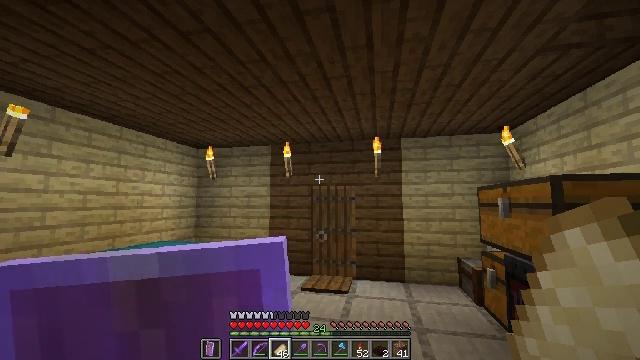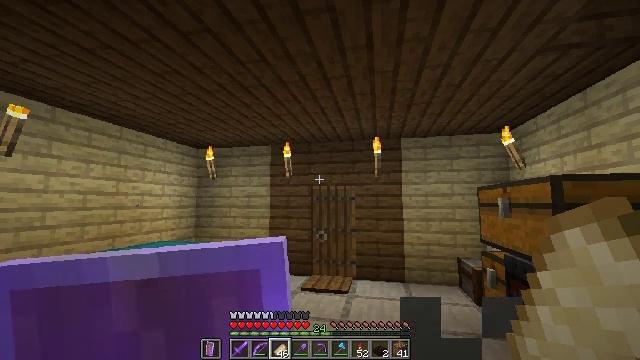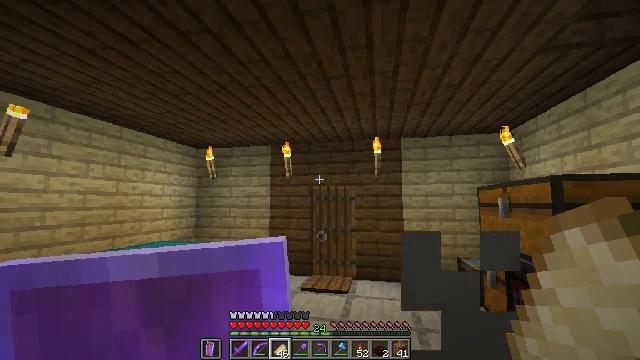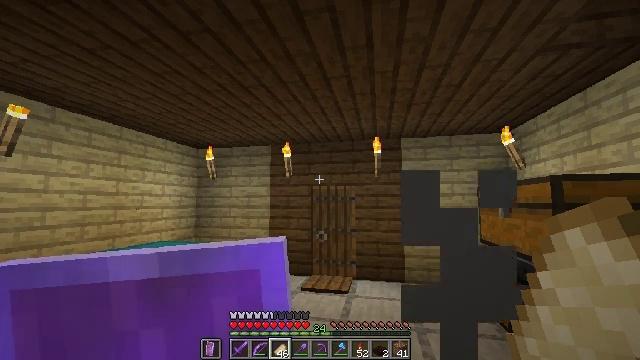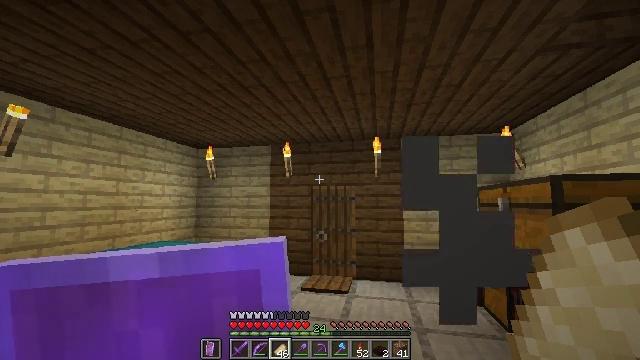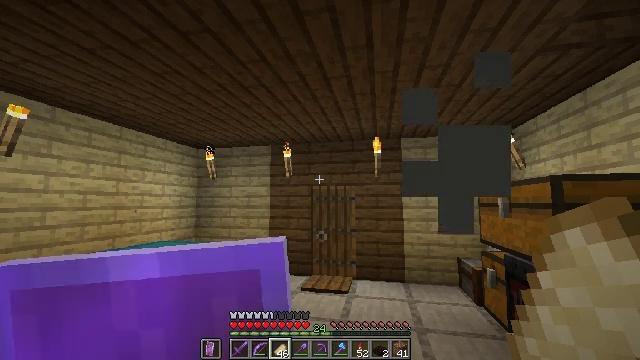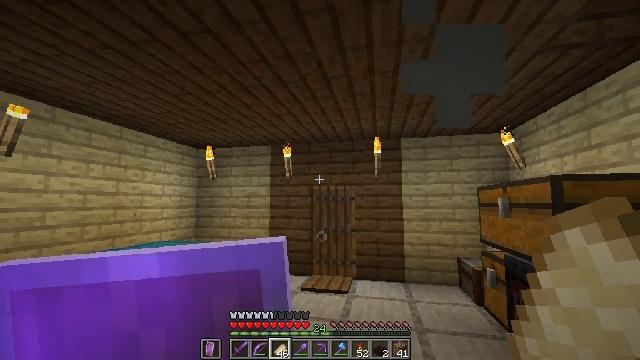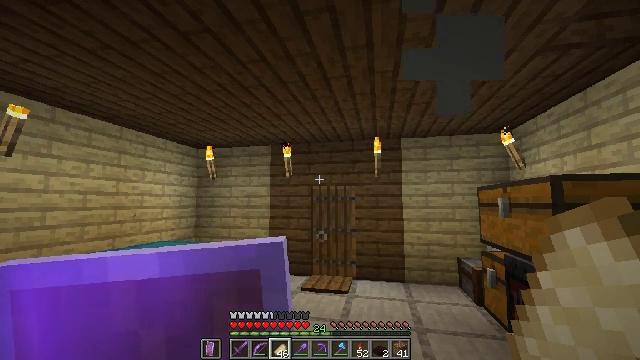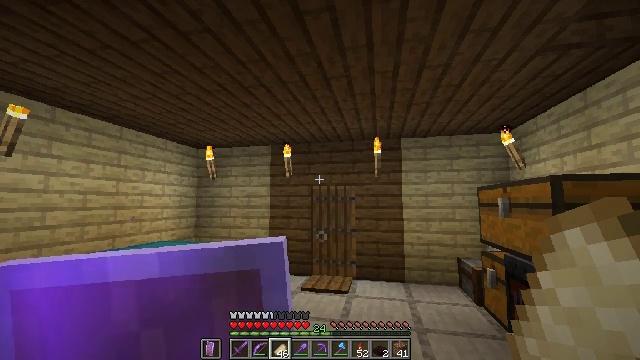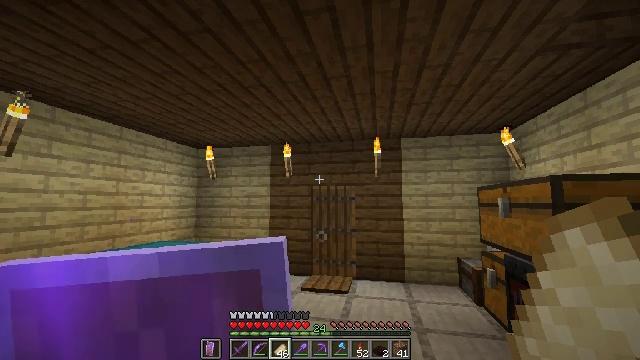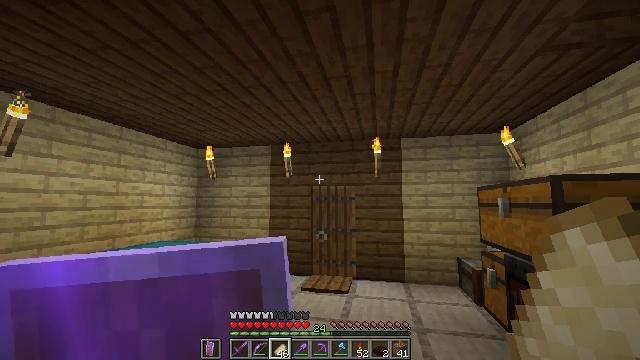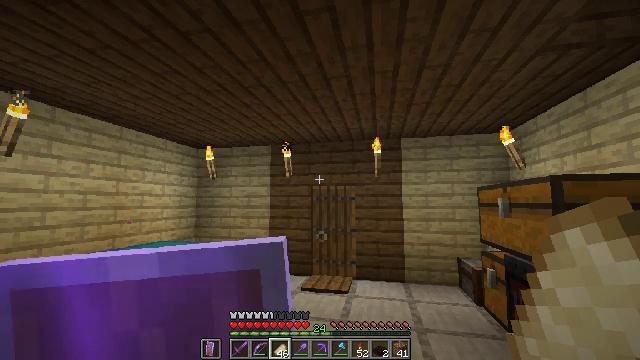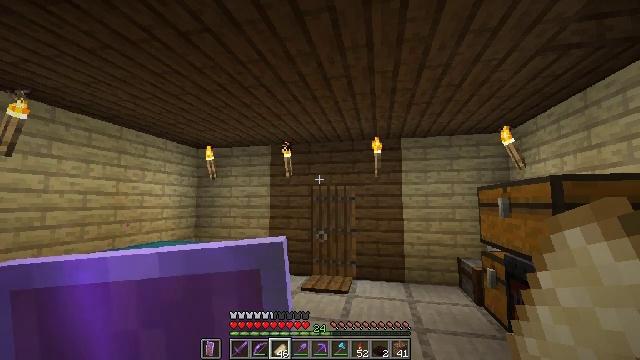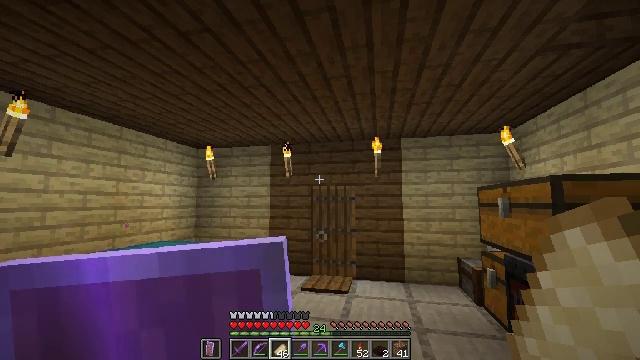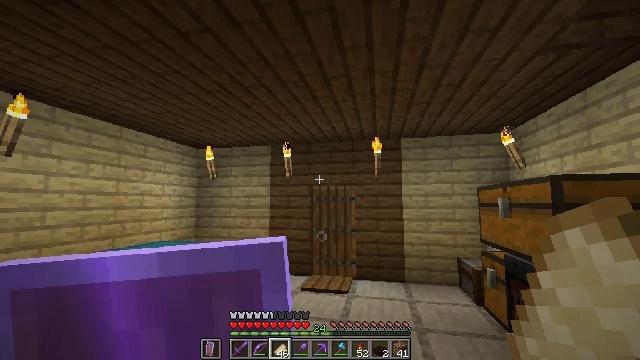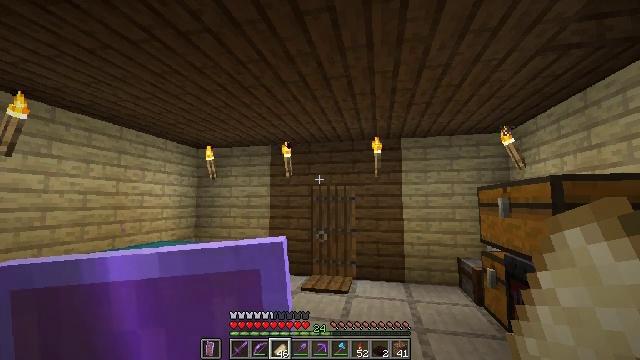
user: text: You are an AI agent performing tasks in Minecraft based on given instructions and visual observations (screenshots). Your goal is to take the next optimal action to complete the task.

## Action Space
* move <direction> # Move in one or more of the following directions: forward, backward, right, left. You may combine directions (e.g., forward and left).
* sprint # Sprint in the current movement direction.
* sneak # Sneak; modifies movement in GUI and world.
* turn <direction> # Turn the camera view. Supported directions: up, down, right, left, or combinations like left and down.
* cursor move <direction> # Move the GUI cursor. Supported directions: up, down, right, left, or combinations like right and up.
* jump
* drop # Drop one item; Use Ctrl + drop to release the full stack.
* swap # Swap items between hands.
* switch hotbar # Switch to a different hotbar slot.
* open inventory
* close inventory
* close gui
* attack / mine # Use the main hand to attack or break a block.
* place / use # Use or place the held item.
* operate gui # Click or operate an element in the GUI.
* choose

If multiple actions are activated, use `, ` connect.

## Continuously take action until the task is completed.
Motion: motion action
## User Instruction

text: Craft nether brick.
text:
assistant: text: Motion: no_op
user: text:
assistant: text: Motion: no_op
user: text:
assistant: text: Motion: no_op
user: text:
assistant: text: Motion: no_op
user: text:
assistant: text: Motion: no_op
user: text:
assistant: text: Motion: no_op
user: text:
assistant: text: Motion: no_op
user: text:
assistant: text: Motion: no_op
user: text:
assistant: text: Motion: no_op
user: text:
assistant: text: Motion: no_op
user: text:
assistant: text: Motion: no_op
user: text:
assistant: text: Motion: no_op
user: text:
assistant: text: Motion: no_op
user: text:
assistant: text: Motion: no_op
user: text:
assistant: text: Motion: no_op
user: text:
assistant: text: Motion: no_op
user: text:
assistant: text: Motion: no_op
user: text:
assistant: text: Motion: no_op
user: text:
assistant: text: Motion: no_op
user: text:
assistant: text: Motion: no_op
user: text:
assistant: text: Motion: no_op
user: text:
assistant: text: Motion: no_op
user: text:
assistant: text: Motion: no_op
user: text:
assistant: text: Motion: no_op
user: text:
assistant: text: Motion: no_op
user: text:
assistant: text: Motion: no_op
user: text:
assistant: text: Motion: no_op
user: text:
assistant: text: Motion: no_op
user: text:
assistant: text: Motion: no_op
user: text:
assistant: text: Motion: no_op